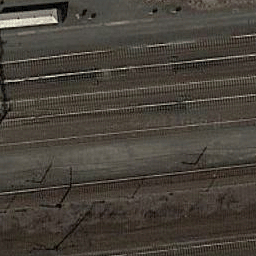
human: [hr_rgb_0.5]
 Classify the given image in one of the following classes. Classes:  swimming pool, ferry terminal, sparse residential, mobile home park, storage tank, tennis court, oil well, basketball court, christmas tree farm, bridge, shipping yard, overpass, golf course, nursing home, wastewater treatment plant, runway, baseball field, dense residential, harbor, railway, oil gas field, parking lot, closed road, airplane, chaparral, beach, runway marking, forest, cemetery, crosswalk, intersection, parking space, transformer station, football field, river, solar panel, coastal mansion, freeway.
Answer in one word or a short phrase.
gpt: railway